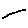
Label: line